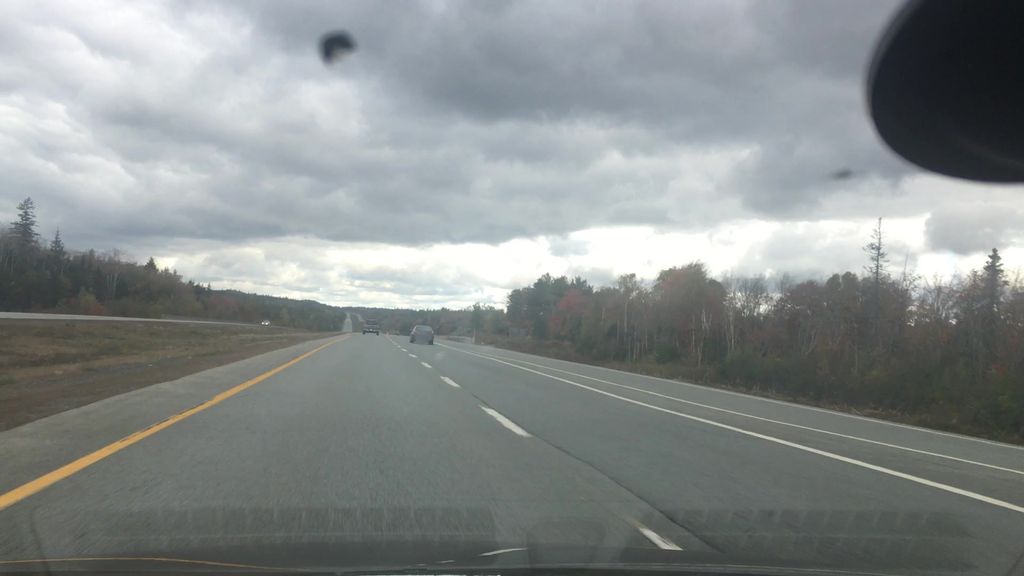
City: halifax